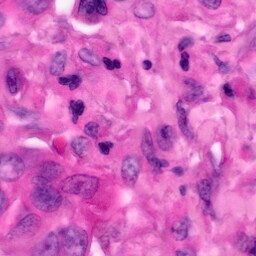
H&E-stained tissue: Pancreatic